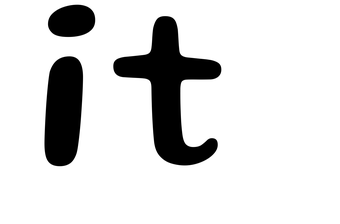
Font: Gluten_Regular